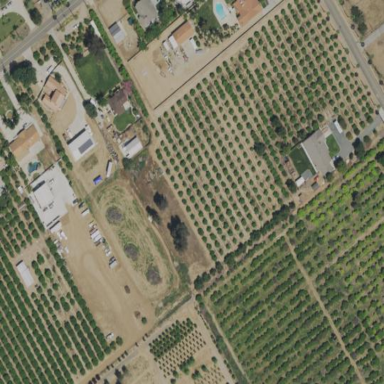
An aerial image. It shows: Orchard.